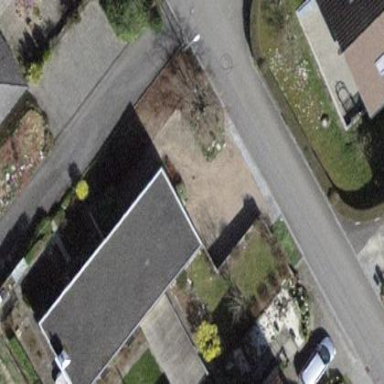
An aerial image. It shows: Detached building with flat roof.